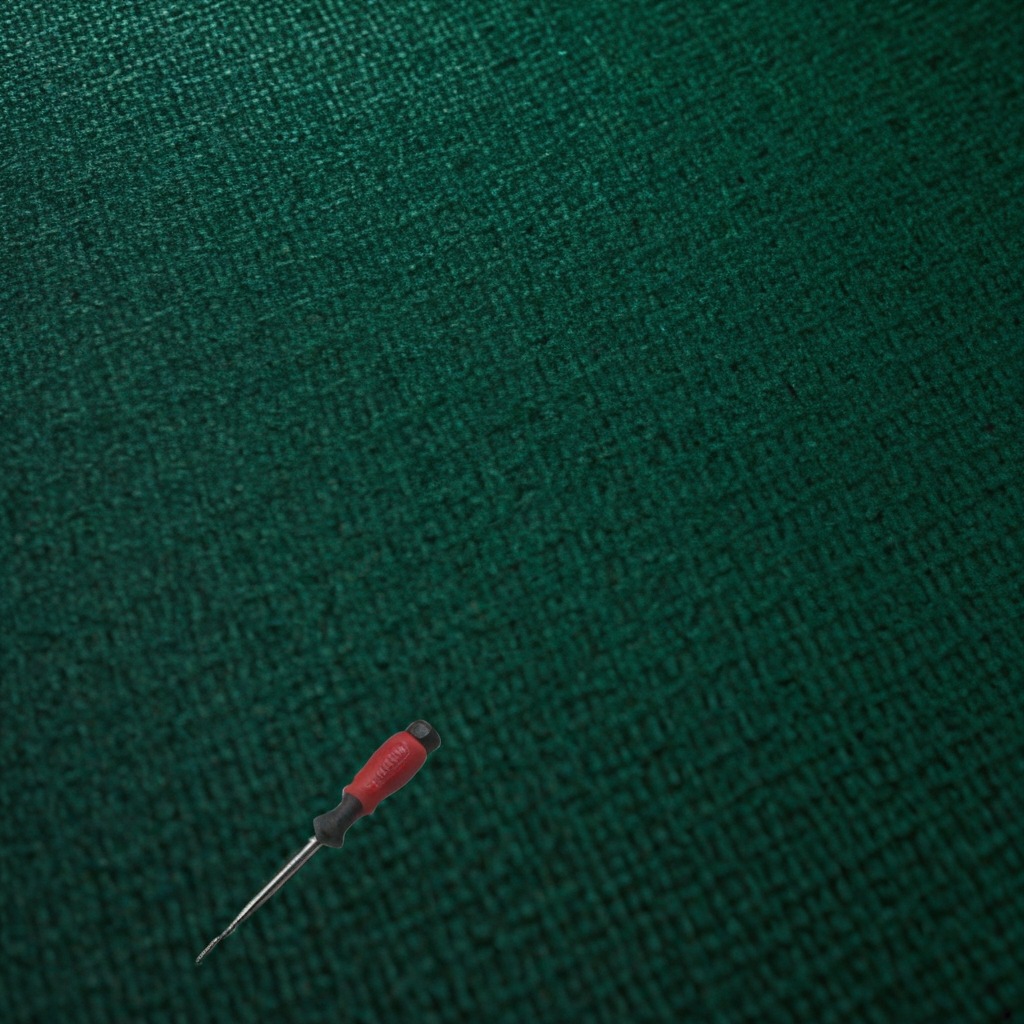
A screwdriver lies on the green rubber mat inside a workshop at night.